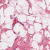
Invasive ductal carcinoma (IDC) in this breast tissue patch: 0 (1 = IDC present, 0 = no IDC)